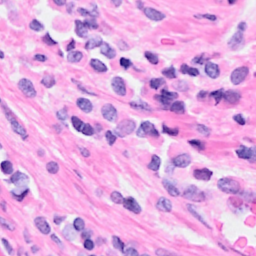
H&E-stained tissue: Breast